Aerial crown-view tile of a tropical tree (Barro Colorado Island, Panama), acquired 20240716:
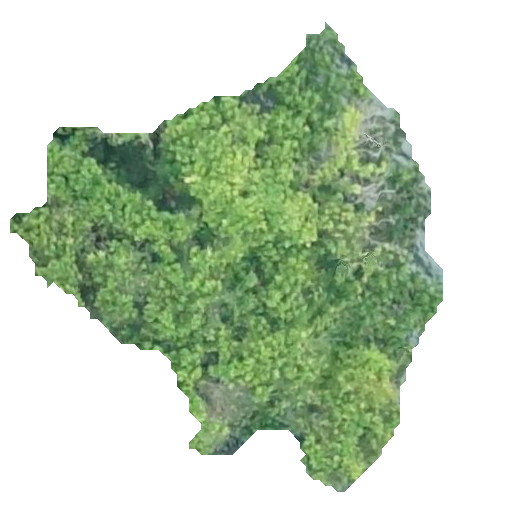
Species: Anacardium excelsum
GBIF accepted scientific name: Anacardium excelsum
Crown area: 179.522 m²